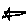
Label: star